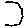
Label: hexagon